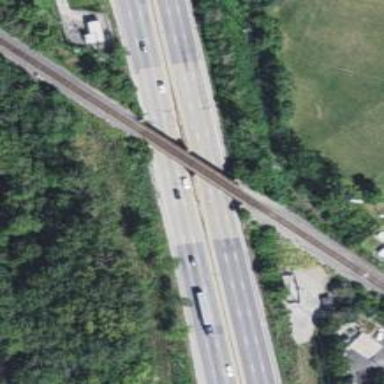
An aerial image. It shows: Trunk highway with expressway features.